Question: I am trying to use the LZMA SDK in an iPhone/iPad app, my starting point was the LZMA example project for iPhone provided by Mo Dejong, available here:
<URL>
Original was here: <URL>
(I tried both and I get the same result from both).
The problem is that the extract uses as much RAM as the .7z contains uncompressed. In other words, say I have a 40MB compressed file, the uncompressed file is a binary sqlite DB that is about 250MB, it will slowly use up more and more memory as it uncompresses the file all the way up to 250MB. This will crash an iPad1 or anything before iPhone4 (256MB RAM). I have a feeling a lot of people will eventually run into this same problem, so a resolution now could help a lot of developers.
I originally created the .7z file on a PC using windows based 7-zip (latest version) and a 16MB dictionary size. It should only require 18MB of RAM to uncompress (and that is the case when testing on a PC looking at task manager). I also tried creating the archive using keka (the open source mac archiver), it did not resolve anything, although I can confirm that keka itself only uses 19MB of ram during its extract of the file on a mac which is what I would expect. I guess the next step would be to compare the source code of Keka to the source code of the LZMA SDK.
I played around with different dictionary sizes and other settings when creating the .7z file but nothing helped. I also tried splitting my single binary file into 24 smaller pieces before compressing, but that also did not help (still uses over 250MB of RAM to extract the 24 pieces).
Note that the ONLY change I made to the original code was to use a bigger .7z file. Also note that it does immediately free up the RAM as soon as the extract is finished, but that doesn't help. I feel like it is not freeing up RAM as it extracts like it should, or it is putting the entire contents into RAM until the very end when it is done and only then moving it out of RAM. Also, if I try to extract the same exact file using a mac app, while running instruments, I do not see the same behavior (StuffIt Expander for example maxed out at around 60MB of RAM while extracting the file, Keka, the open source mac archiver maxed out at 19MB of RAM).
I'm not much of a mac/xcode/objective-c developer (yet) so any help with this would be greatly appreciated. I could resort to using zip or rar instead, but I get far superior compression with LZMA so if at all possible I want to stick with this solution but obviously I need to get it to work without crashing.
Thanks!

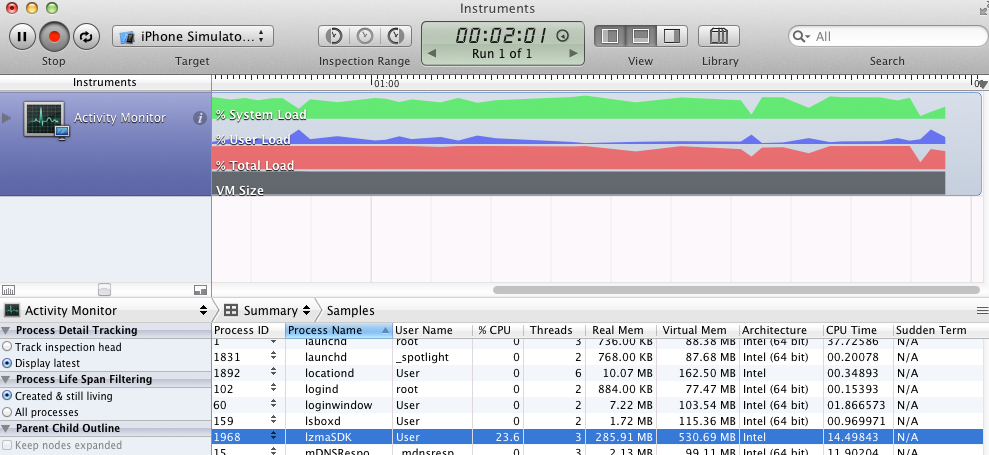
Answer: Igor Pavlov, author of 7zip, emailed me, he basically said the observations I made in the original question are a known limitation of the c version of the SDK. The C++ version does not have this limitation. Actual quote:
"7-Zip uses another multithreaded decoder written in C++. That C++ .7z decoder doesn't need to allocate RAM block for whole solid block. Read also this thread:
<URL>
"
So until someone fixes the SDK for iOS, the workaround is to:
1) Decide what RAM limit you want to have for file decompression operations.
2) Any SINGLE file in your archive that exceeds limit from 1 above, must be split, you can do this using any binary spliter app such as splits:
<URL>
3) After your files are ready, create the 7z file using the dictionary/block size options as described by MoDJ in his answer, for example with 24 meg limit:
7za a -mx=9 -md=24m -ms=24m CompressedFile.7z SourceFiles*
4) In your iOS app, after you decompress the files, determine what files had been split, and concatenate them back together again. The code for this is not all that complicated (I assume the naming convention that splits.exe uses, which is file.001, file.002, etc.)
'''
if(iParts>1)
{
//If this is a multipart binary split file, we must combine all of the parts before we can use it
NSString *finalfilePath = whateveryourfinaldestinationfilenameis
NSString *splitfilePath = [finalfilePath stringByAppendingString:@".001"];
NSFileHandle *myHandle;
NSFileManager *fileManager = [NSFileManager defaultManager];
NSError *error;
//If the target combined file exists already, remove it
if ([fileManager fileExistsAtPath:finalfilePath])
{
BOOL success = [fileManager removeItemAtPath:finalfilePath error:&error];
if (!success) NSLog(@"Error: %@", [error localizedDescription]);
}
myHandle = [NSFileHandle fileHandleForUpdatingAtPath:splitfilePath];
NSString *nextPart;
//Concatenate each piece in order
for (int i=2; i<=iParts; i++) {
//Assumes fewer than 100 pieces
if (i<10) nextPart = [splitfilePath stringByReplacingOccurrencesOfString:@".001" withString:[NSString stringWithFormat:@".00%d", i]];
else nextPart = [splitfilePath stringByReplacingOccurrencesOfString:@".001" withString:[NSString stringWithFormat:@".0%d", i]];
NSData *datapart = [[NSData alloc] initWithContentsOfFile:(NSString *)nextPart];
[myHandle seekToEndOfFile];
[myHandle writeData:datapart];
}
[myHandle closeFile];
//Rename concatenated file
[fileManager moveItemAtPath:splitfilePath toPath:finalfilePath error:&error];
}
'''